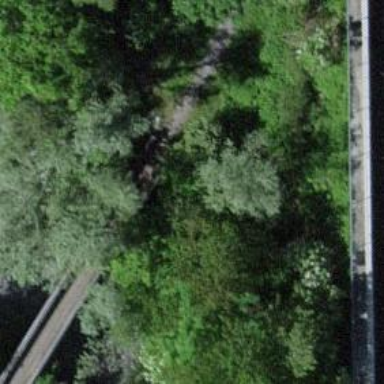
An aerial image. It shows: Gravel path on bridge. The trail visibility is excellent.